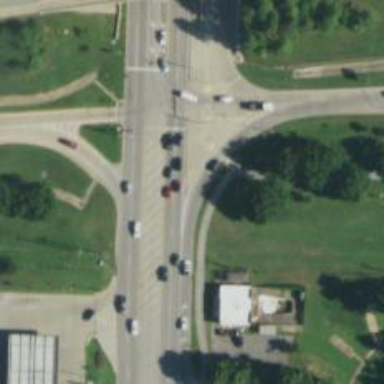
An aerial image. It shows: Secondary link road.